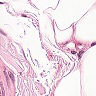
Metastatic tissue present: no